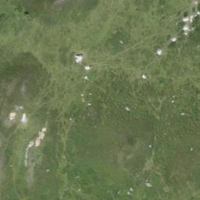
EUNIS habitat code: 23
Species observed at this site:
Allium victorialis